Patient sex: M
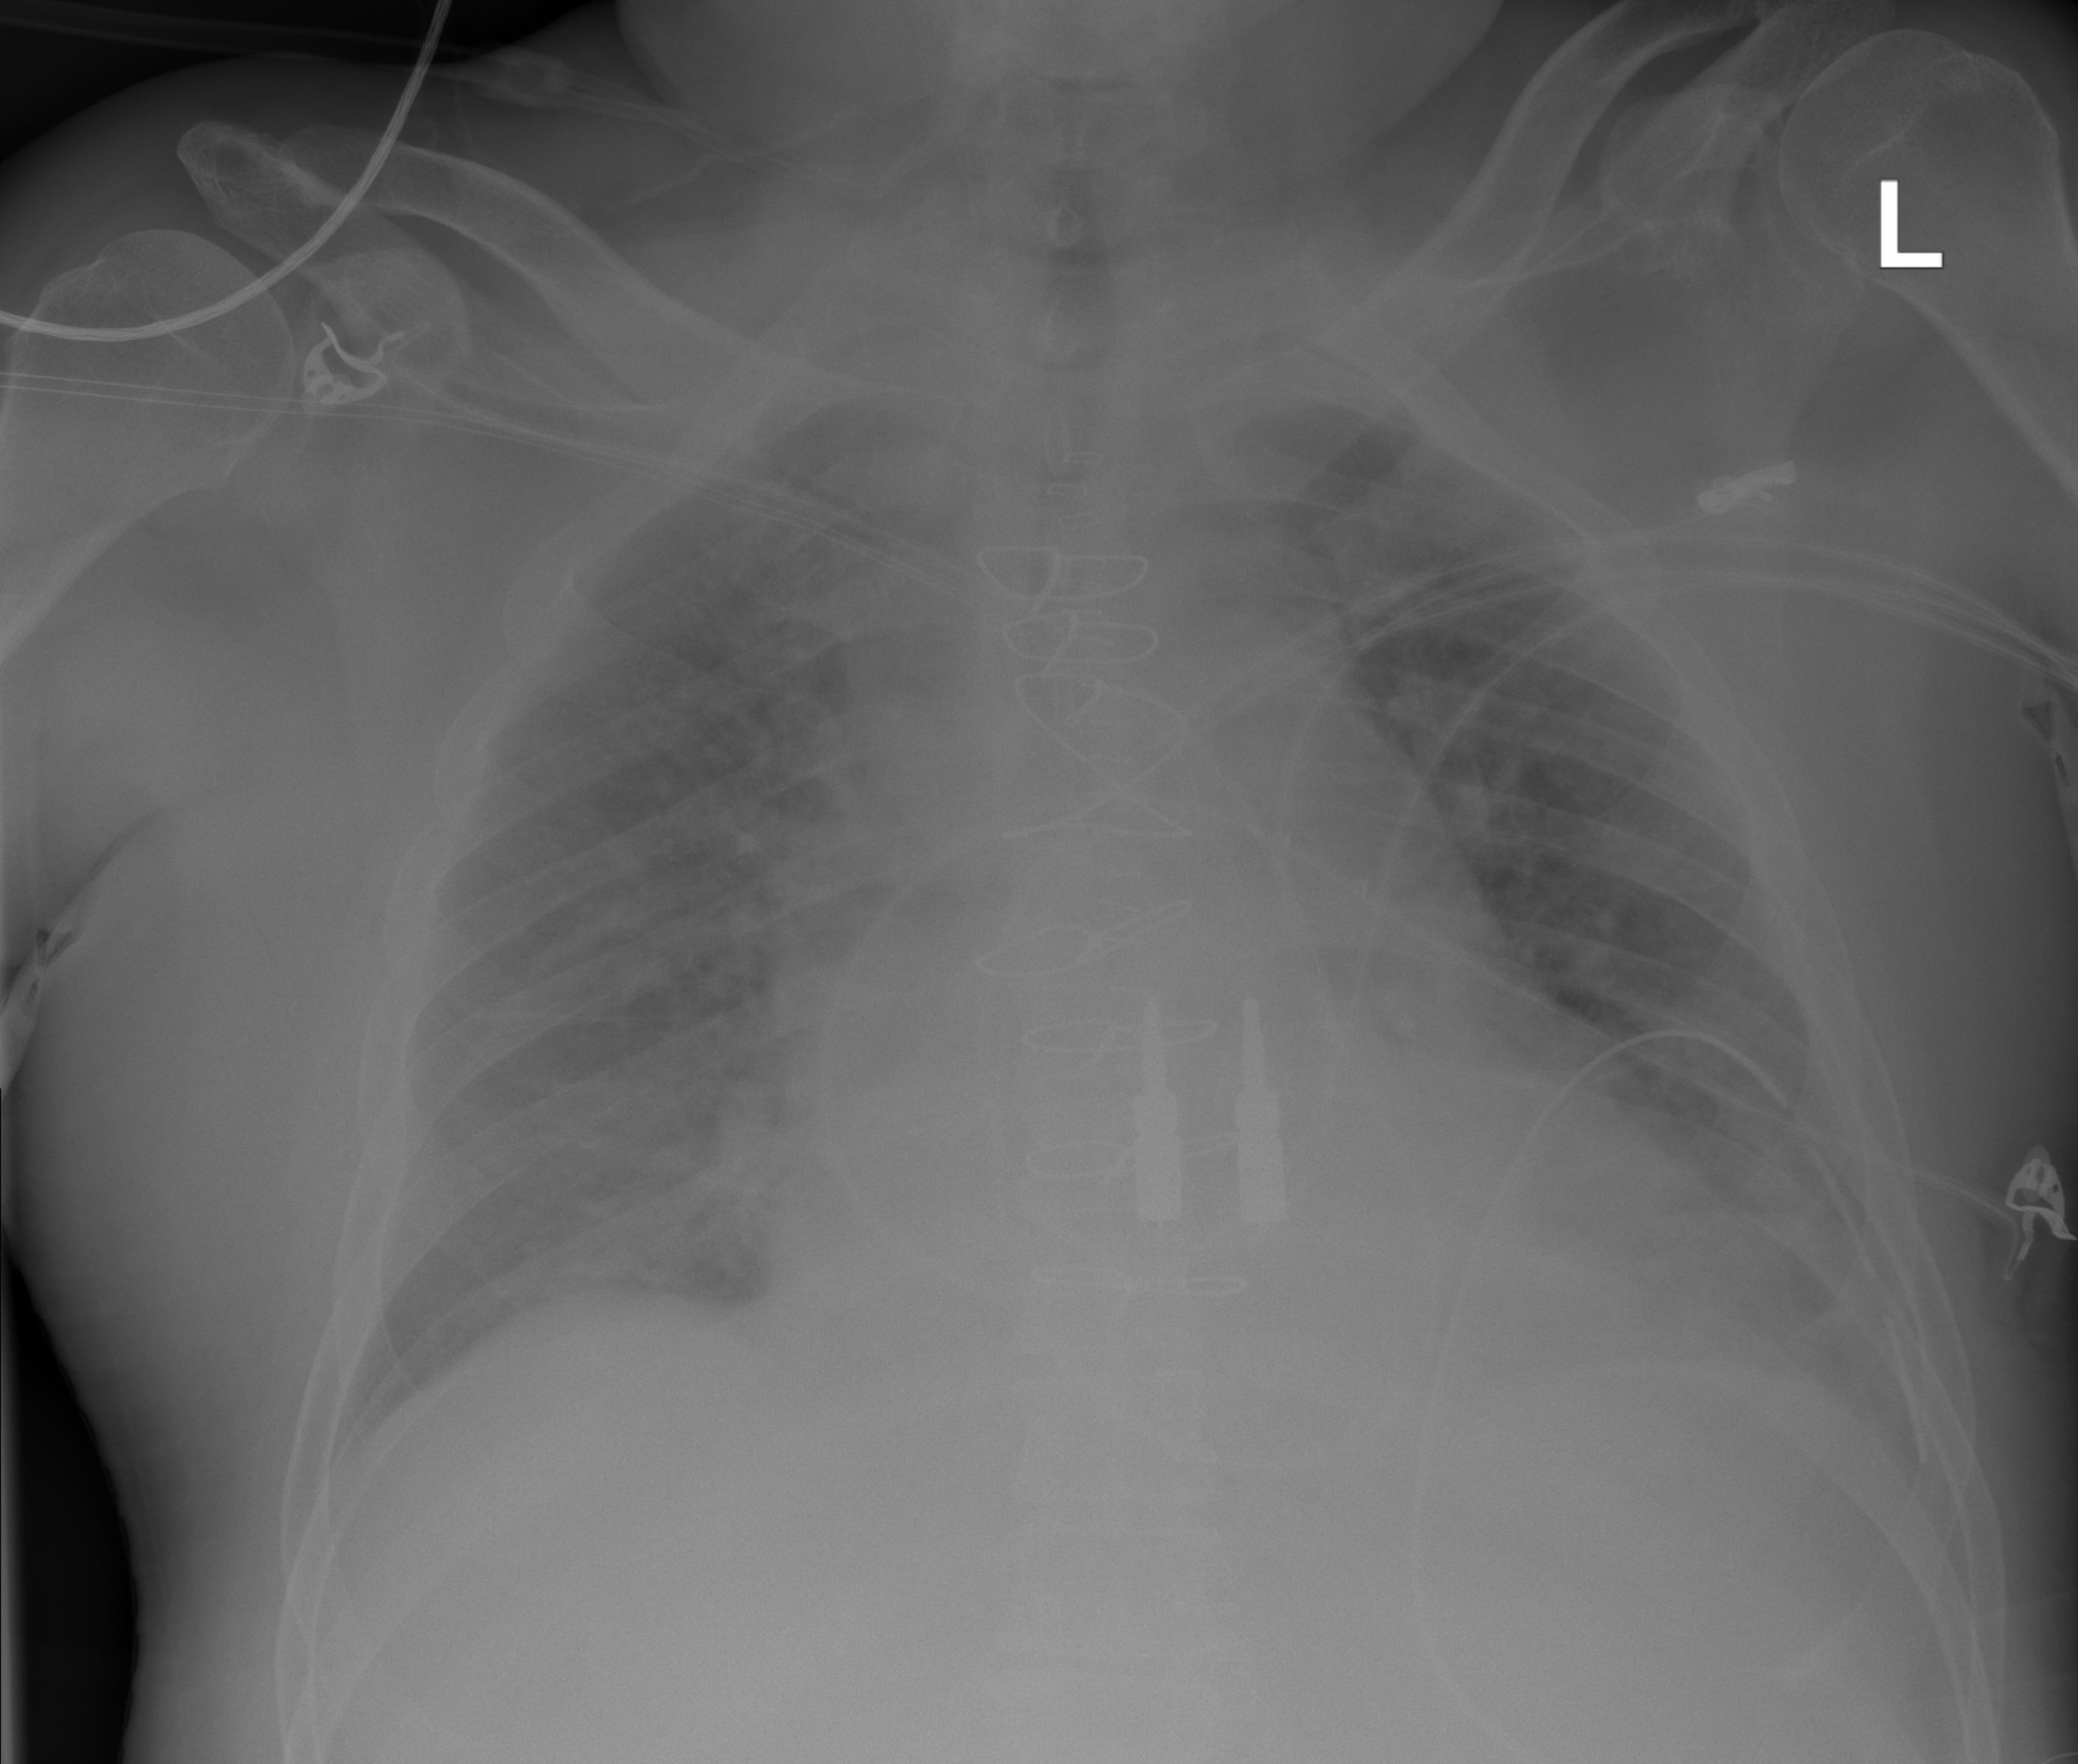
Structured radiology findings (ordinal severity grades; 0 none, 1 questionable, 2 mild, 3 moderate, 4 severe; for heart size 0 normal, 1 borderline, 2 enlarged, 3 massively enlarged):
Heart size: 2
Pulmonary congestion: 2
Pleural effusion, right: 0
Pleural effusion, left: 2
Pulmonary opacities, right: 2
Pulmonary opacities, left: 2
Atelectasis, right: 0
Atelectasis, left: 2